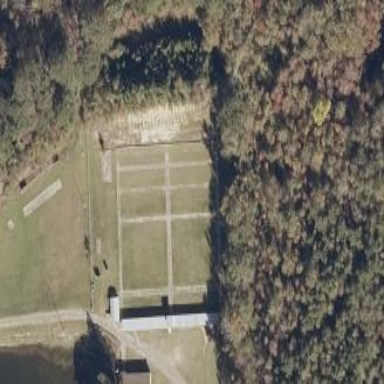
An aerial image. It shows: Shooting range on leisure land pitch.